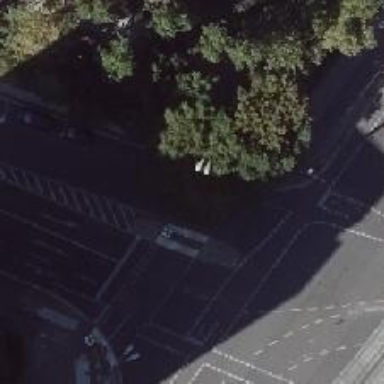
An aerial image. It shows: Footway that serves as traffic island.